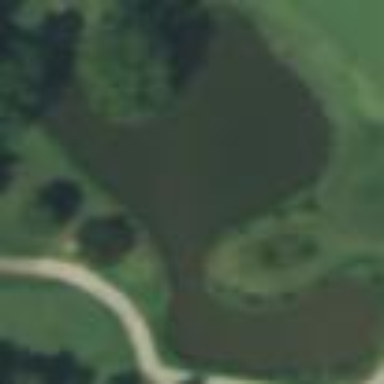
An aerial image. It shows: Water hazard on golf course.